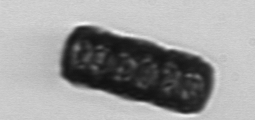
Label: Paralia_sulcata